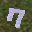
Label: 7